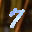
Label: 7